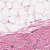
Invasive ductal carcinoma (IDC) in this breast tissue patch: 0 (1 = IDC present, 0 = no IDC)